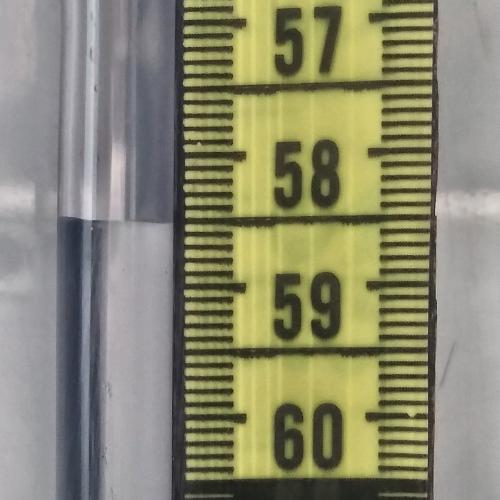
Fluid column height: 58.5 cm